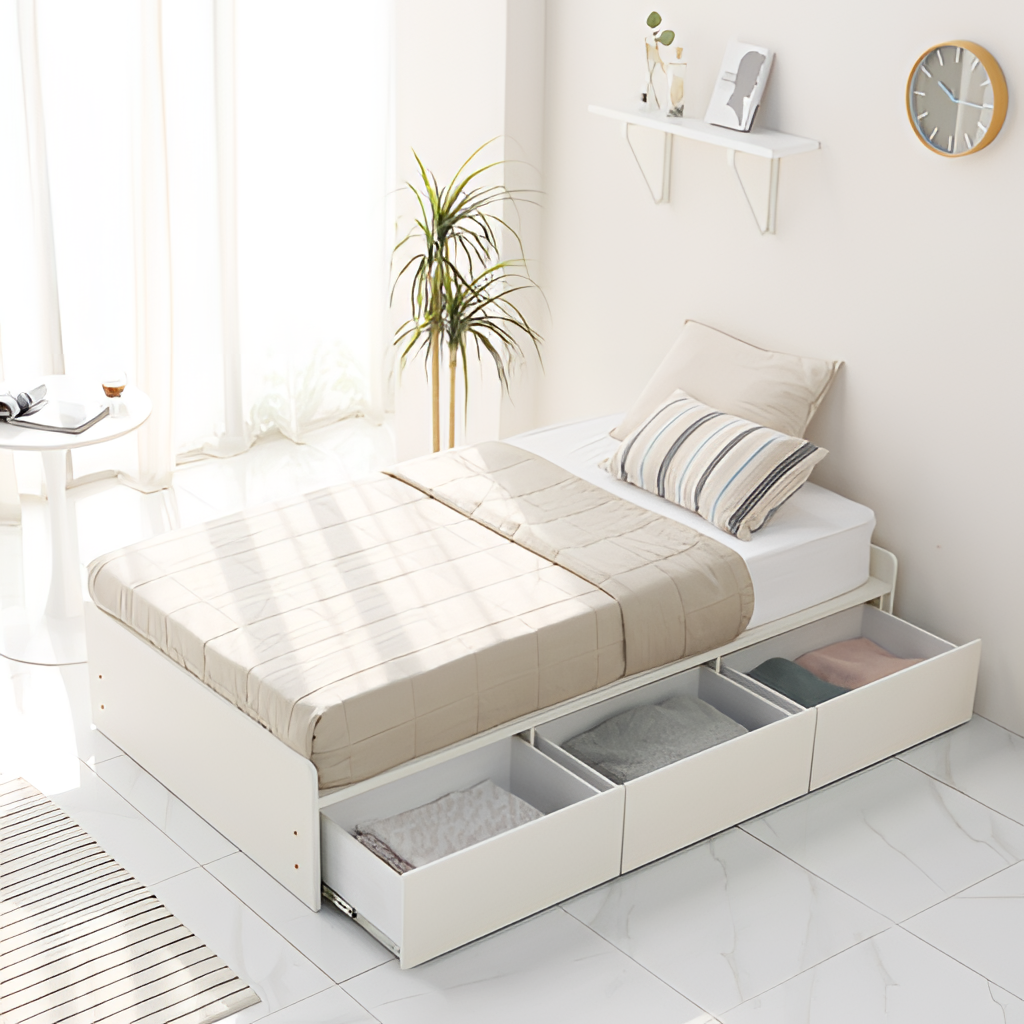
bedroom, wood bed, tile flooring, with large square pattern, modern, beige paint wallpaper, with solid pattern